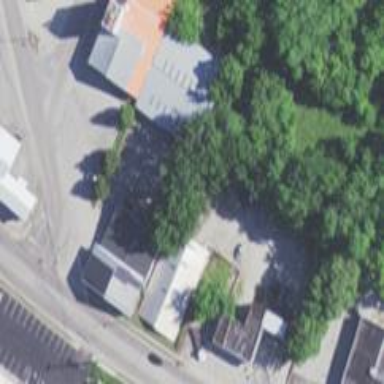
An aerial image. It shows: Animal shelter.